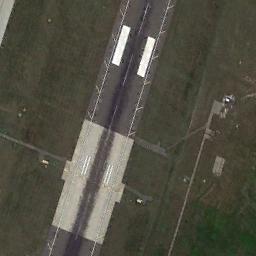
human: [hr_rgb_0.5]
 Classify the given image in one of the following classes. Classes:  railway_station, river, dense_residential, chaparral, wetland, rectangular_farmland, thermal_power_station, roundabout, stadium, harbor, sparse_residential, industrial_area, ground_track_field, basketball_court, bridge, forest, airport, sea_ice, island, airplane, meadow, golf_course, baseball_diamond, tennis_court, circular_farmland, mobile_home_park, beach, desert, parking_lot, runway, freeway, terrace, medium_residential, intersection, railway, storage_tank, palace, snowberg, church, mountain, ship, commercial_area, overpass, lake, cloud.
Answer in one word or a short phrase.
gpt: runway